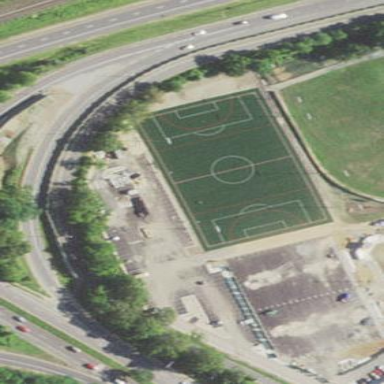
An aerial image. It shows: Soccer pitch for leisure land activities.